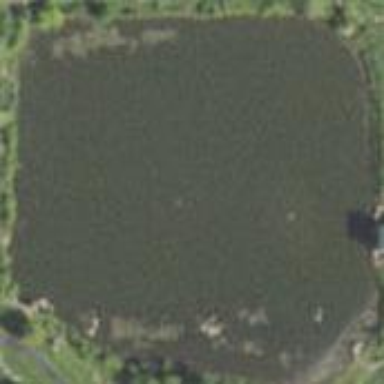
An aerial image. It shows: Pond surrounded by natural water.